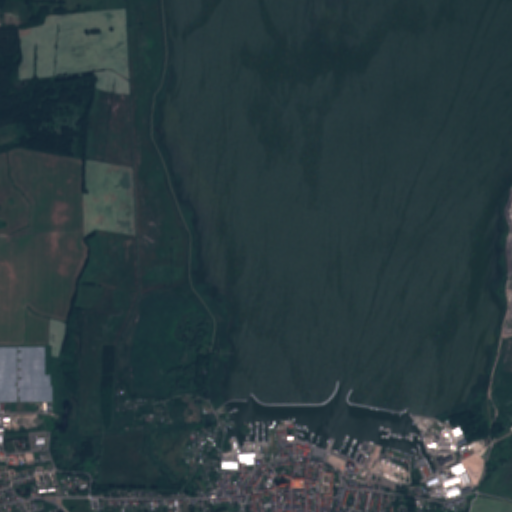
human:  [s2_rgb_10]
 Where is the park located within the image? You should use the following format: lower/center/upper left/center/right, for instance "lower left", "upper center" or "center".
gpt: The park is located in the lower of the image.
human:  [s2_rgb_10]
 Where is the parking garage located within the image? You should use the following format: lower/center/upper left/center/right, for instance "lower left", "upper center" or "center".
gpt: The parking garage is located in the lower right of the image.
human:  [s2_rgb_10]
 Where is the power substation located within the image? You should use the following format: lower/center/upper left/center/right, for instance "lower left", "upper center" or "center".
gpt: The power substation is located in the lower of the image.
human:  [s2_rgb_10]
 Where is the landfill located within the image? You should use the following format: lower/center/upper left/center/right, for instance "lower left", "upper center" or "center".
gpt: There is no landfill in the image.